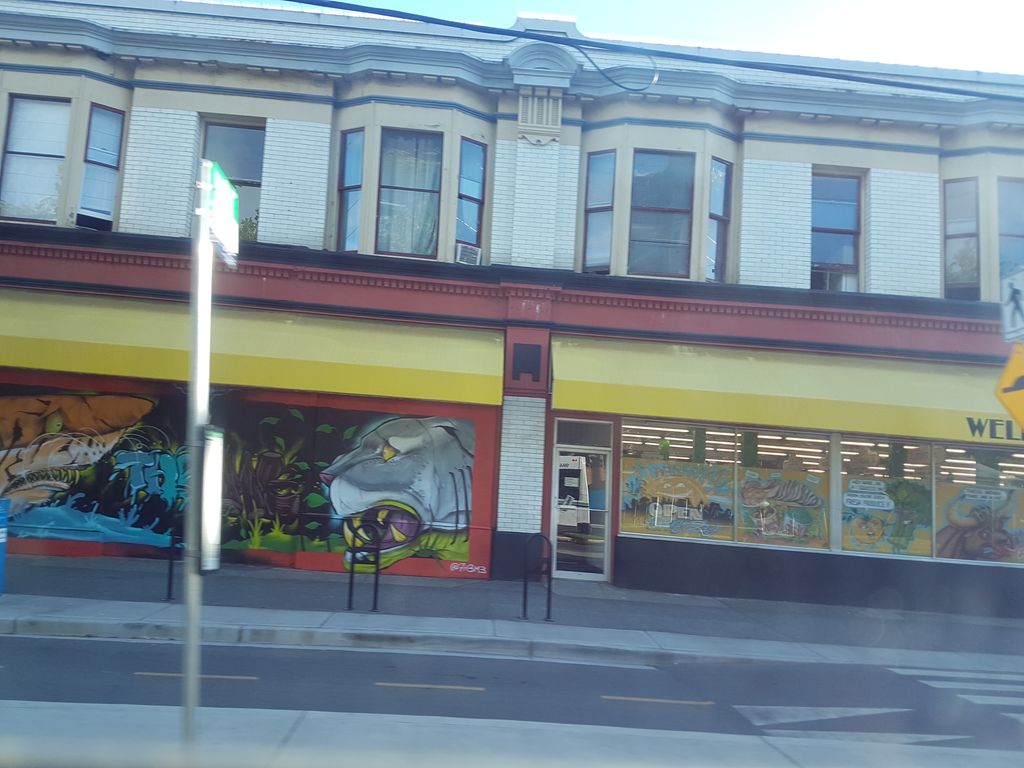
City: victoria